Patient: sex M, age 52
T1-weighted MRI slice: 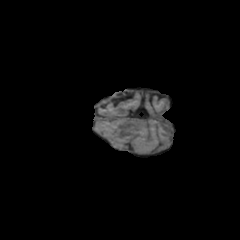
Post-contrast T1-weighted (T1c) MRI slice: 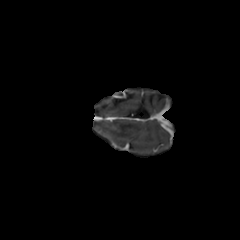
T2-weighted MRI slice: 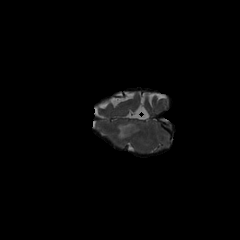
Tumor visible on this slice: yes
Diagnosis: Glioblastoma, IDH-wildtype
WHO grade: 4